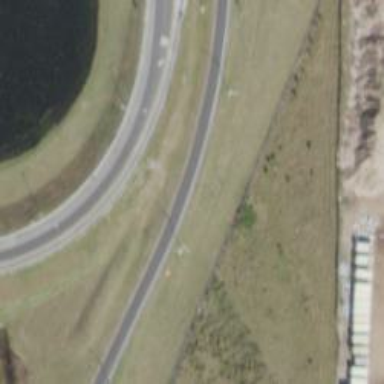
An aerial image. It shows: Folded diamond junction on motorway link.